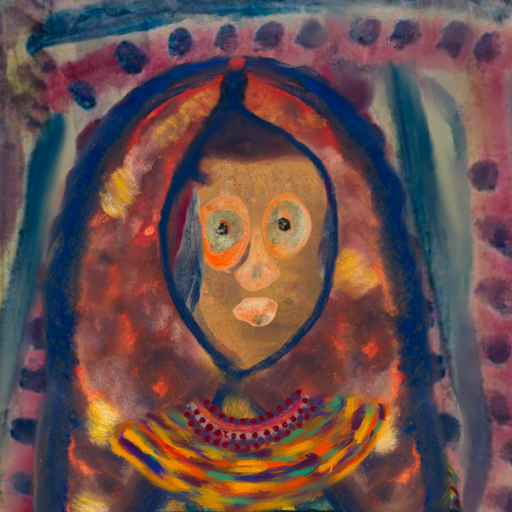
Background: HillGirl, Head And Neck Front: In_The_Sun, Face Front: Childish, Bust: An_Impression, Hair Front: Hill_Girl, Head Accessory: Mother_And_Son_Mother_Scarf, Second Necklace: An_Impression_2, Necklace: Roy_Bahadur, Baby: Blank